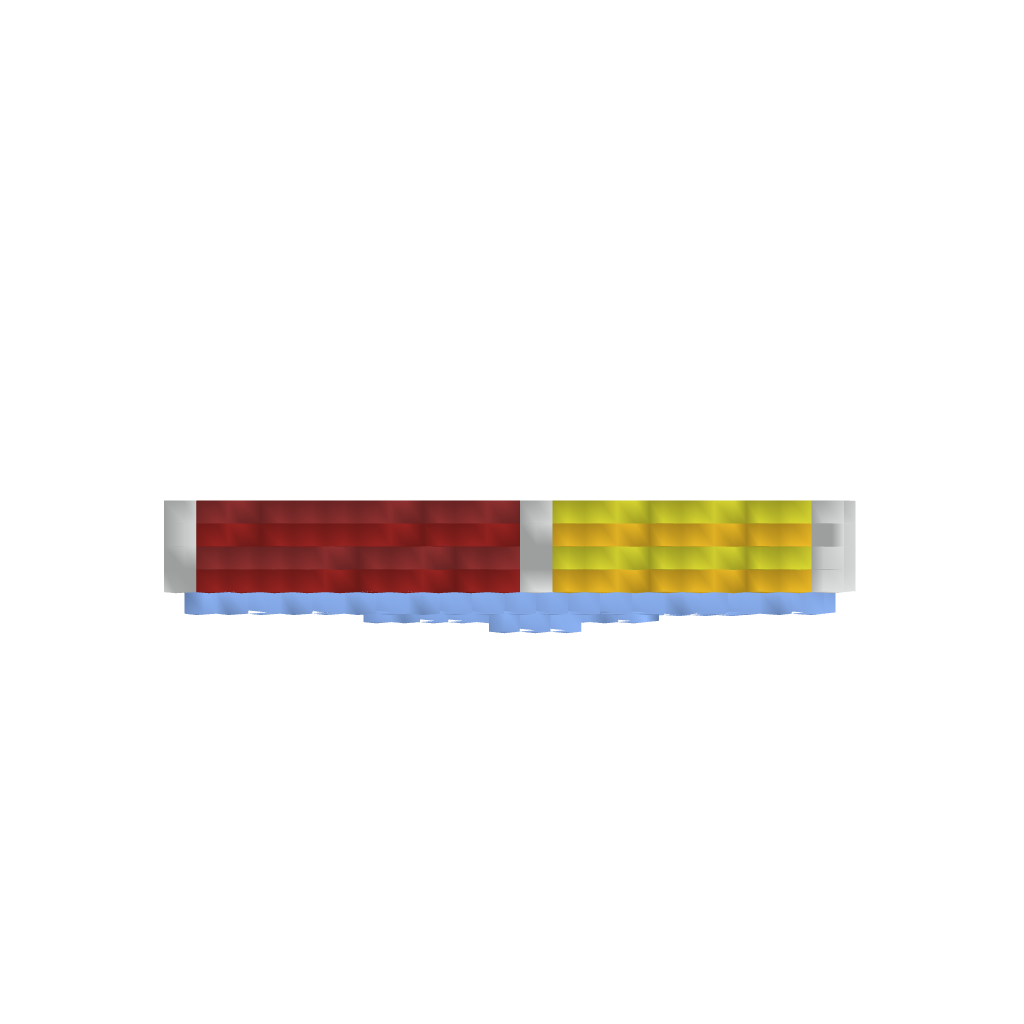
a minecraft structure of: Color Shuffle Tri 1.7.2